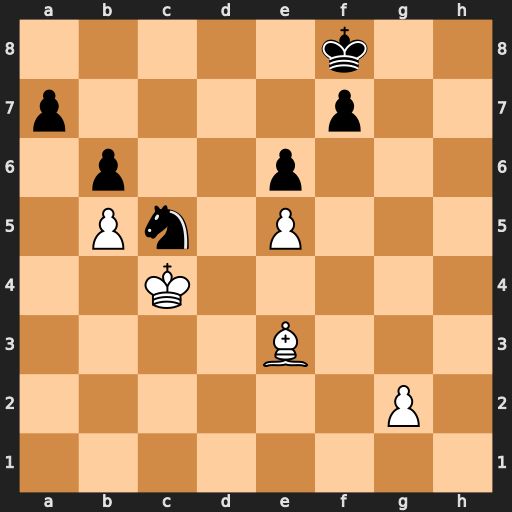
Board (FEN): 5k2/p4p2/1p2p3/1Pn1P3/2K5/4B3/6P1/8
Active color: w
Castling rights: -
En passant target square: -
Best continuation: Bxc5+ bxc5 Kxc5 Ke7 Kc6 f6 exf6+ Kxf6 Kd6 e5 Kd5